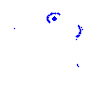
Particle: proton